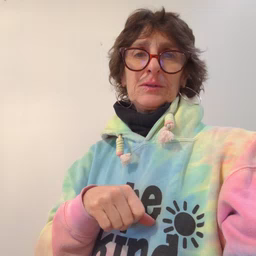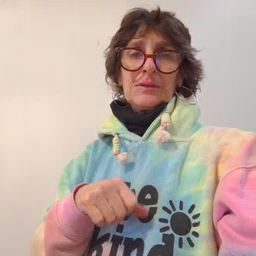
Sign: yellow